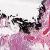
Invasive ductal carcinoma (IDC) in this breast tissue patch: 0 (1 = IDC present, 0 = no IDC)